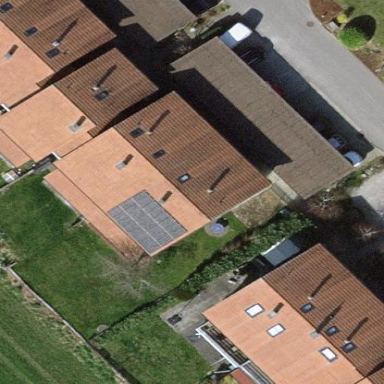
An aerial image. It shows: Simple house.